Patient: sex M, age 30
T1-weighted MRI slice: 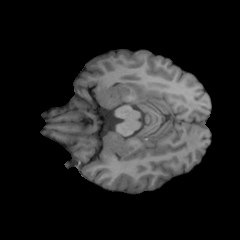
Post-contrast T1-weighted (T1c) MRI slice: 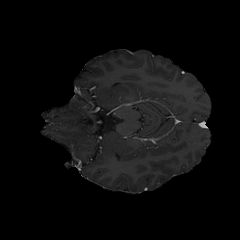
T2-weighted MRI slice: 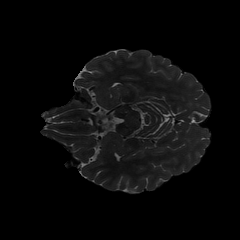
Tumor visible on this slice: no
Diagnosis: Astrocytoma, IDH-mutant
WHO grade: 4